Question: I have an app where I'm trying to select Resources (buildings, IT Systems) that a Programme relies on. The relationship between the Entities is Resource.resourceusedonprog<<--->Programme.usesresource. A slice of the data model is here:

I'm trying to use multiple checkmark selection on a UITableViewController of which resources get used by a particular programme. However, when I try to interact with the Resource cells in the table the app crashes with the error
> CoreData: error: Serious application error. Exception was caught
during Core Data change processing. This is usually a bug within an
observer of NSManagedObjectContextObjectsDidChangeNotification. The
left hand side for an ALL or ANY operator must be either an NSArray or
an NSSet. with userInfo (null)
My code is as follows:
'''
- (UITableViewCell *)tableView:(UITableView *)tableView cellForRowAtIndexPath:(NSIndexPath *)indexPath
{
static NSString *CellIdentifier = @"Resource Cell";
UITableViewCell *cell = [tableView dequeueReusableCellWithIdentifier:CellIdentifier];
if (cell == nil) {
cell = [[UITableViewCell alloc] initWithStyle:UITableViewCellStyleDefault reuseIdentifier:CellIdentifier];
}
// Configure the cell...
Resource *resource = [self.fetchedResultsController objectAtIndexPath:indexPath];
NSString *fullname = [NSString stringWithFormat:@"%@ %@", resource.hasmanager.firstname, resource.hasmanager.surname];
cell.textLabel.text = resource.name;
cell.detailTextLabel.text = fullname;
if (resource.resourceusedonprog == selectedProgramme){ cell.accessoryType = UITableViewCellAccessoryCheckmark;}
else {cell.accessoryType = UITableViewCellAccessoryNone;}
return cell;
}
- (void)tableView:(UITableView *)tableView didSelectRowAtIndexPath:(NSIndexPath *)path {
UITableViewCell *cell = [tableView cellForRowAtIndexPath:path];
Resource *resource = [self.fetchedResultsController objectAtIndexPath:path];
if (cell.accessoryType == UITableViewCellAccessoryCheckmark) {
cell.accessoryType = UITableViewCellAccessoryNone;
resource.resourceusedonprog = NULL;
} else {
cell.accessoryType = UITableViewCellAccessoryCheckmark;
resource.resourceusedonprog = selectedProgramme;
} }
'''
The error seems to be triggered by the resource.resourceusedonprog = selectedProgramme; and resource.resourceusedonprog = NULL; events. if I comment them out I can check and uncheck the cells (but clearly, not change the state of resource.resourceusedonprog, i.e. what I'm trying to achieve).
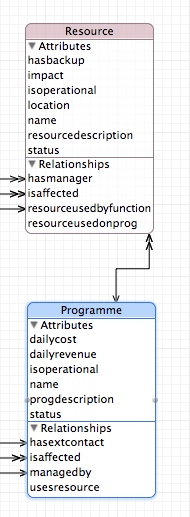
Answer: I've found the answer, which is based on two issues. Firstly, the relationship key is an NSSet, not an object, for a many-to-many relationship. Secondly, the NSManagedObject Subclass for each entity automatically generates add and remove methods for each relationship. In the case of this one I've implemented
'[resource removeResourceusedonprogObject:selectedProgramme];' and
'''
[resource addResourceusedonprogObject:selectedProgramme];
'''
The overall code is here:
'''
- (UITableViewCell *)tableView:(UITableView *)tableView cellForRowAtIndexPath:(NSIndexPath *)indexPath
{
static NSString *CellIdentifier = @"Resource Cell";
UITableViewCell *cell = [tableView dequeueReusableCellWithIdentifier:CellIdentifier];
if (cell == nil) {
cell = [[UITableViewCell alloc] initWithStyle:UITableViewCellStyleDefault reuseIdentifier:CellIdentifier];
}
// Configure the cell...
Resource *resource = [self.fetchedResultsController objectAtIndexPath:indexPath];
NSString *fullname = [NSString stringWithFormat:@"%@ %@", resource.hasmanager.firstname, resource.hasmanager.surname];
cell.textLabel.text = resource.name;
cell.detailTextLabel.text = fullname;
if ([resource.resourceusedonprog containsObject:selectedProgramme]){ cell.accessoryType = UITableViewCellAccessoryCheckmark;}
else {cell.accessoryType = UITableViewCellAccessoryNone;}
return cell;
}
- (void)tableView:(UITableView *)tableView didSelectRowAtIndexPath:(NSIndexPath *)path {
UITableViewCell *cell = [tableView cellForRowAtIndexPath:path];
Resource *resource = [self.fetchedResultsController objectAtIndexPath:path];
NSLog(@"selectedResource is: %@", resource.name);
if (cell.accessoryType == UITableViewCellAccessoryCheckmark) {
cell.accessoryType = UITableViewCellAccessoryNone;
[resource removeResourceusedonprogObject:selectedProgramme];
} else {
cell.accessoryType = UITableViewCellAccessoryCheckmark;
[resource addResourceusedonprogObject:selectedProgramme];
} }
'''